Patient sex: M
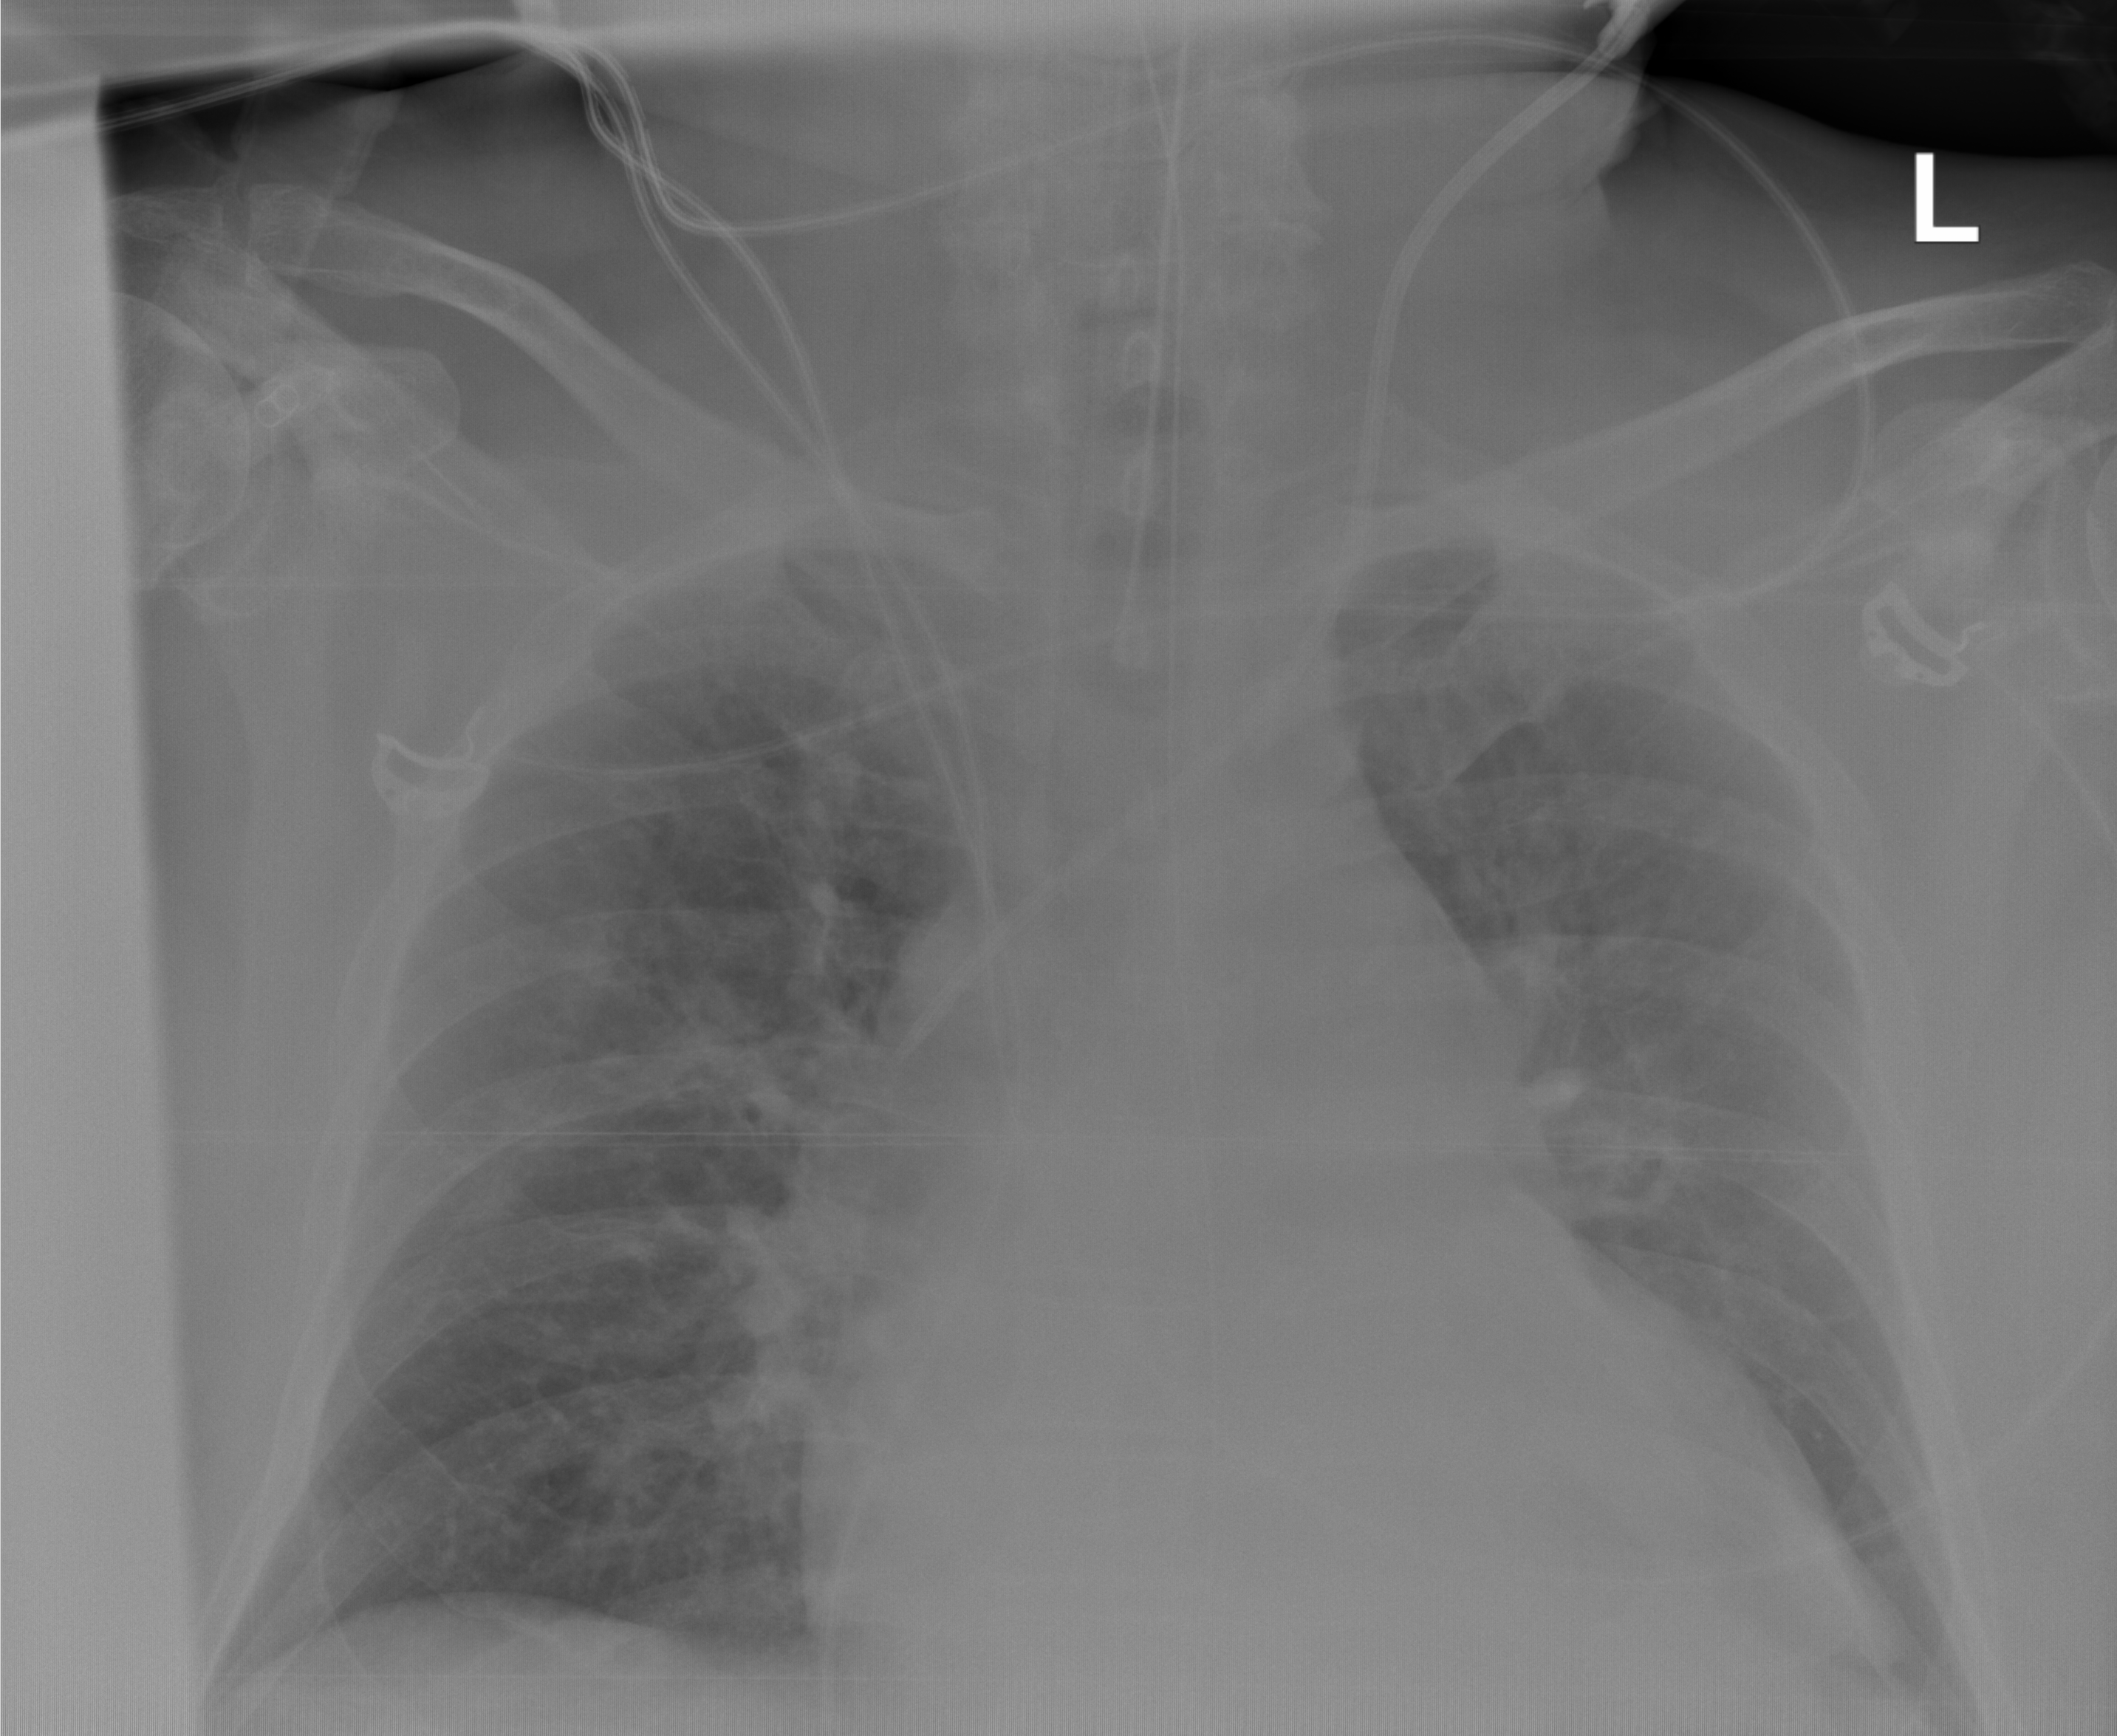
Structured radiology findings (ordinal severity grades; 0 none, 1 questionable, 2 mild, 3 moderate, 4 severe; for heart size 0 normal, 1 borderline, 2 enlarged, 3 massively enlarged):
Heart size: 2
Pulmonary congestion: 1
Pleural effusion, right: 0
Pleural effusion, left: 0
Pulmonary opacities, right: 0
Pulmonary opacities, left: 0
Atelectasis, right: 0
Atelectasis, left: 0